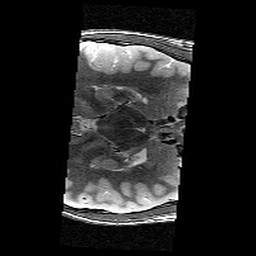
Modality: T2w
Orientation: axial
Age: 13
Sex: male
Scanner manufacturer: siemens
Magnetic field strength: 3 T
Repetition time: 9.23 s
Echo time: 0.067 s